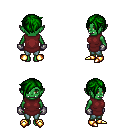
a pixel art fantasy rpg character, female body template, orc, green skin, maroon tunic, teal pants, green pixie cut hairstyle, metal gloves, gold boots, four views (front, back, left, right), 2x2 character sprite sheet, small pixel art, hard edges, no anti-aliasing